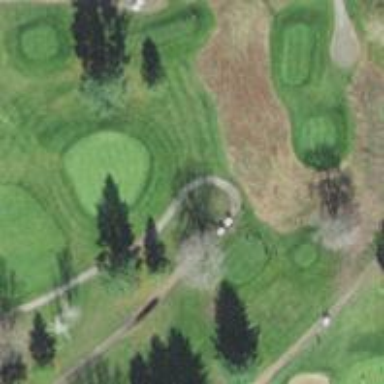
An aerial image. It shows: Path designated for golf carts.